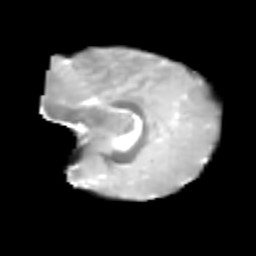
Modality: T2w
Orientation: sagittal
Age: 6
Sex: male
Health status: healthy